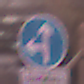
Verkehrszeichen: VorgeschriebeneFahrtrichtungGeradeausOderLinks
Zusatzzeichen unten: SonstigeFahrzeugePersonengruppenFrei1
Umgebung: Outdoor, Urban
Tageszeit: SunriseSunset
Wetter: PartlyCloudy
Licht: Natural
Jahreszeit: NotSpecified
Kontrast: MediumContrast